Question: i'm trying to do a little paint program in c#. so far everything works fine, only thing is that when i move the mouse fast enough, gaps appear where there should be a solid line. i have tried everything from double buffering to decreasing the interval of the mouse_move event (i actually didn't find any method to do this, i think it would also be bad for other processes on the system^^)
could you point me in the right direction here? i tried overriding the paint method of the panel, but when i try this nothing seems to happen.
here's the code:
'''
using System;
using System.Collections.Generic;
using System.ComponentModel;
using System.Data;
using System.Drawing;
using System.Linq;
using System.Text;
using System.Windows.Forms;
namespace Paint
{
public partial class Form1 : Form
{
bool paint;
SolidBrush color;
//size of brush
int pinselGrosse;
List<Point> pointListe;
public Form1 ()
{
InitializeComponent ();
pointListe = new List<Point>();
paint = false;
color = new SolidBrush ( Color.Black );
//get brush size from combobox
pinselGrosse = Convert.ToInt32 ( nudBrushSize.Value );
}
private void btnExit_Click ( object sender, EventArgs e )
{
this.Close ();
}
private void btnClear_Click ( object sender, EventArgs e )
{
Graphics gfx = pnlCanvas.CreateGraphics ();
gfx.Clear ( pnlCanvas.BackColor );
}
private void pnlCanvas_MouseDown ( object sender, MouseEventArgs e )
{
paint = true;
Graphics grfx = pnlCanvas.CreateGraphics ();
//draw a rectangle with brush "color" and pinselGrosse as the brush size
grfx.FillRectangle ( color, e.X, e.Y, pinselGrosse, pinselGrosse );
}
private void pnlCanvas_MouseMove ( object sender, MouseEventArgs e )
{
if ( paint )
{
//Graphics grfx = pnlCanvas.CreateGraphics();
////put old position of mouse into variable
//int altePosX = e.X;
//int altePosY = e.Y;
////grfx.FillEllipse ( color, e.X, e.Y, pinselGrosse, pinselGrosse );
//grfx.FillRectangle(color, e.X, e.Y, pinselGrosse, pinselGrosse);
//grfx.Dispose();
pointListe.Add(e.Location);
pnlCanvas.Invalidate();
}
}
private void pnlCanvas_Paint(PaintEventArgs e)
{
e.Graphics.DrawLines(new Pen(color), pointListe.ToArray());
}
private void pnlCanvas_MouseUp ( object sender, MouseEventArgs e )
{
paint = false;
}
private void nudBrushSize_ValueChanged ( object sender, EventArgs e )
//when value of combobox changes, read value into brush size variable
pinselGrosse = Convert.ToInt32 ( nudBrushSize.Value );
}
private void cmbColor_SelectedIndexChanged ( object sender, EventArgs e )
{
int index = cmbColor.SelectedIndex;
color.Dispose ();
switch ( index )
{
case 0:
{
color = new SolidBrush ( Color.Black );
break;
}
case 1:
{
Console.WriteLine ( "Geht" );
color = new SolidBrush ( Color.Red );
break;
}
case 2:
{
color = new SolidBrush ( Color.Blue );
break;
}
case 3:
{
color = new SolidBrush ( Color.Green );
break;
}
}
}
}
}
'''
when i do it this way:
'''
private void pnlCanvas_MouseMove ( object sender, MouseEventArgs e )
{
if ( paint )
{
Graphics grfx = pnlCanvas.CreateGraphics();
////put old position of mouse into variable
int altePosX = e.X;
int altePosY = e.Y;
//grfx.FillEllipse ( color, e.X, e.Y, pinselGrosse, pinselGrosse );
grfx.FillRectangle(color, e.X, e.Y, pinselGrosse, pinselGrosse);
grfx.Dispose();
//pointListe.Add(e.Location);
//pnlCanvas.Invalidate();
}
}
//private void pnlCanvas_Paint(PaintEventArgs e)
//{
// Console.Write("mjsda2");
// e.Graphics.DrawLines(new Pen(color), pointListe.ToArray());
//}
'''
i get this:

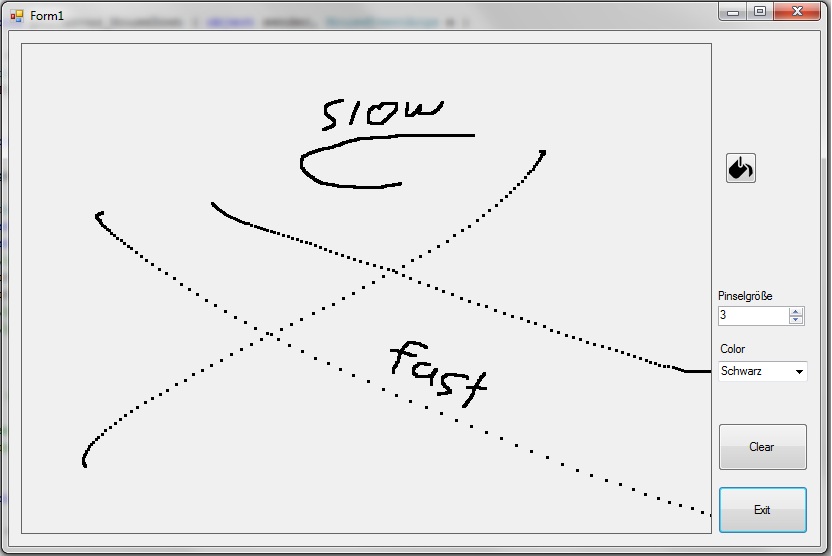
Answer: I wasn't sure which we were going for in drawing modes, so here is two versions:
Also worth noting, your paint event handler had the wrong signature, and thus might not have been hooked up to the pnlCanvas.
When doing paint code you should (almost) never need to call 'CreateGraphics' - its usually a sign of "you're doing it wrong".
'''
public partial class Form1 : Form
{
SolidBrush color;
List<Point> pointListe;
Point _mousePoint;
public Form1()
{
InitializeComponent();
pointListe = new List<Point>();
color = new SolidBrush(Color.Black);
}
private void btnClear_Click(object sender, EventArgs e)
{
pointListe.Clear();
pnlCanvas.Invalidate();
}
private void pnlCanvas_MouseDown(object sender, MouseEventArgs e)
{
pointListe.Add(e.Location);
}
private void pnlCanvas_MouseMove(object sender, MouseEventArgs e)
{
_mousePoint = e.Location;
pnlCanvas.Invalidate();
}
private void pnlCanvas_Paint(object sender, PaintEventArgs e)
{
if (pointListe.Count > 1)
{
e.Graphics.DrawLines(new Pen(color), pointListe.ToArray());
}
if (pointListe.Any())
{
e.Graphics.DrawLine(new Pen(color), pointListe.Last(), _mousePoint);
}
}
}
'''
'''
public partial class Form1 : Form
{
SolidBrush color;
List<List<Point>> _lines;
Boolean _mouseDown;
public Form1()
{
InitializeComponent();
_lines = new List<List<Point>>();
color = new SolidBrush(Color.Black);
_mouseDown = false;
}
private void btnClear_Click(object sender, EventArgs e)
{
_lines.Clear();
pnlCanvas.Invalidate();
}
private void pnlCanvas_MouseDown(object sender, MouseEventArgs e)
{
_mouseDown = true;
_lines.Add(new List<Point>());
}
private void pnlCanvas_MouseMove(object sender, MouseEventArgs e)
{
if (_mouseDown)
{
_lines.Last().Add(e.Location);
pnlCanvas.Invalidate();
}
}
private void pnlCanvas_MouseUp(object sender, MouseEventArgs e)
{
_mouseDown = false;
}
private void pnlCanvas_Paint(object sender, PaintEventArgs e)
{
foreach (var lineSet in _lines)
{
if (lineSet.Count > 1)
{
e.Graphics.DrawLines(new Pen(color), lineSet .ToArray());
}
}
}
}
'''